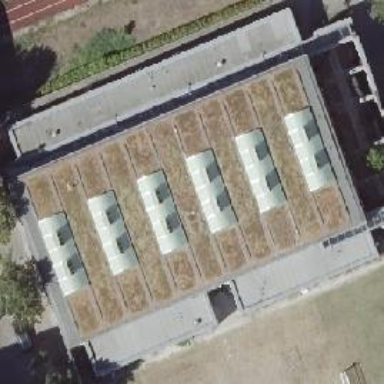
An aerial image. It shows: Sports hall building used for variety of sports and leisure activities.